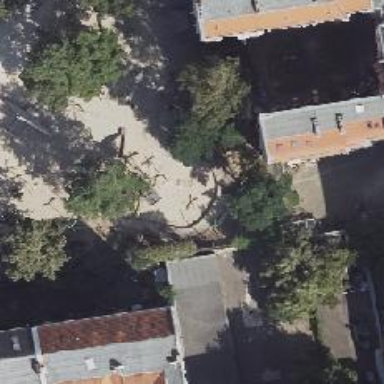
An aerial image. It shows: Hammock in the playground.